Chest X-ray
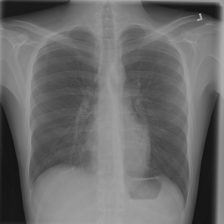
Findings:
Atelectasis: negative
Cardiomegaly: negative
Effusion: negative
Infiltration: negative
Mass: negative
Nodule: negative
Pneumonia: negative
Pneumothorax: negative
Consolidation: negative
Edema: negative
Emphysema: negative
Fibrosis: negative
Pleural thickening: negative
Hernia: negative